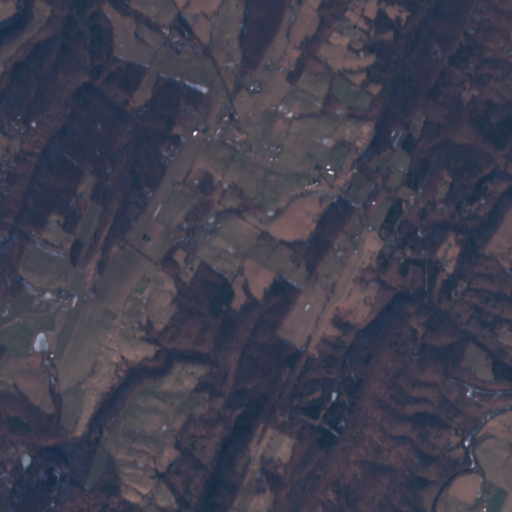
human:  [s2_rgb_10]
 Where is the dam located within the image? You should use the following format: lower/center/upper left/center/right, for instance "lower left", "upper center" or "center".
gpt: The dam is located in the lower left of the image.
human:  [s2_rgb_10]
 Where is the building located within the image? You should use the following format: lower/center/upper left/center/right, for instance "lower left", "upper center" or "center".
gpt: The building is located in the upper right of the image.
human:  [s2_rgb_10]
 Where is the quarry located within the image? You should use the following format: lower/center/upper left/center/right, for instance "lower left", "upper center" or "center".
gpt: There is no quarry in the image.